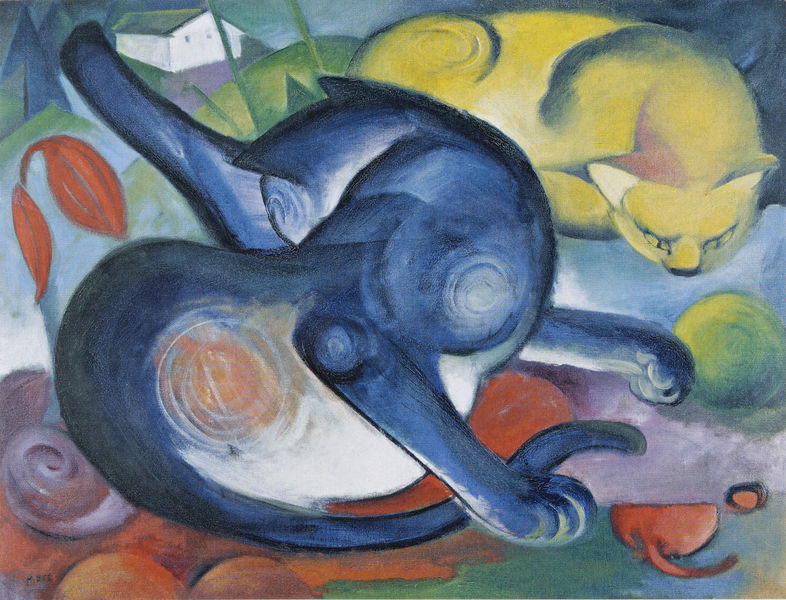
Titel: Zwei Katzen, Blau und Gelb
Künstler: Franz Marc
Standort: Basel
Institution: Kunstmuseum
Schlagwörter: baum, blau, blätter, fuß, gemälde, himmel, kampf, kopf, körper, schlaf, weiß, gelb, grün, impressionismus, kubismus, kubistisch, landschaft, sitzen, bewegung, blume, blumen, braun, bunt, fenster, frau, grau, hintergrund, ohr, pastell, schwarz, türkis, vordergrund, blick, blüten, dach, gebäude, gras, haus, obst, rot, tier, tiere, wiese, ball, expressionismus, malerei, trinken, augen, böse, schale, stein, tot, schauen, spiegel, öl, häuser, hügel, natur, spiegelung, brücke, busch, boden, auge, sitzend, paar, blatt, pflanzen, ohren, rosa, wald, kreis, pferde, reiter, rund, frucht, maus, beine, deutschland, fell, hellblau, schwanz, bein, farbig, ruhe, komplementär, schlafen, zwei, moderne, abstrakt, farben, modern, farbe, formen, lila, violett, ausdruck, angst, essen, spielen, wolle, sitzt, pfoten, bauch, liegend, umriss, harmonie, spiel, waschen, katze, münchen, wirbel, acryl, form, kater, dynamik, klassische moderne, kreise, bälle, kugel, reichen, darstellung, jagd, franz, fleck, kätzchen, spielend, studien, pfote, fuchs, tierdarstellung, beute, tierbildnis, fressen, blattwerk, lauer, grad, lenbach, umwelt, löwe, schnecken, weich, katzen, drehung, lenbachhaus, eingerollt, fantasie, spirale, geometrie, blauer reiter, tatzen, klee, lecken, rundungen, jagen, kandinsky, chagall, kubisch, die brücke, rüssel, blauer, gefühl, elemente, tiger, franz marc, marc, tierstudie, blaue reiter, der blaue reiter, blaue, farbenfroh, moma, buntfarben, dösen, erkennen, franc, frans marc, gelbe, hibntergrund, ich habe kein bild, knäuel, knäul, kries, lauern, lauernd, mauve, panter, panther, pinaktohek, putzen, putzend, reinigung, runde formen, schlaffen, selbst, sich putzend, säubern, wollknäuel, wollknäul, zwei katzen, elephant, hintergrung, katzr, mausteil